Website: walmart
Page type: receipt
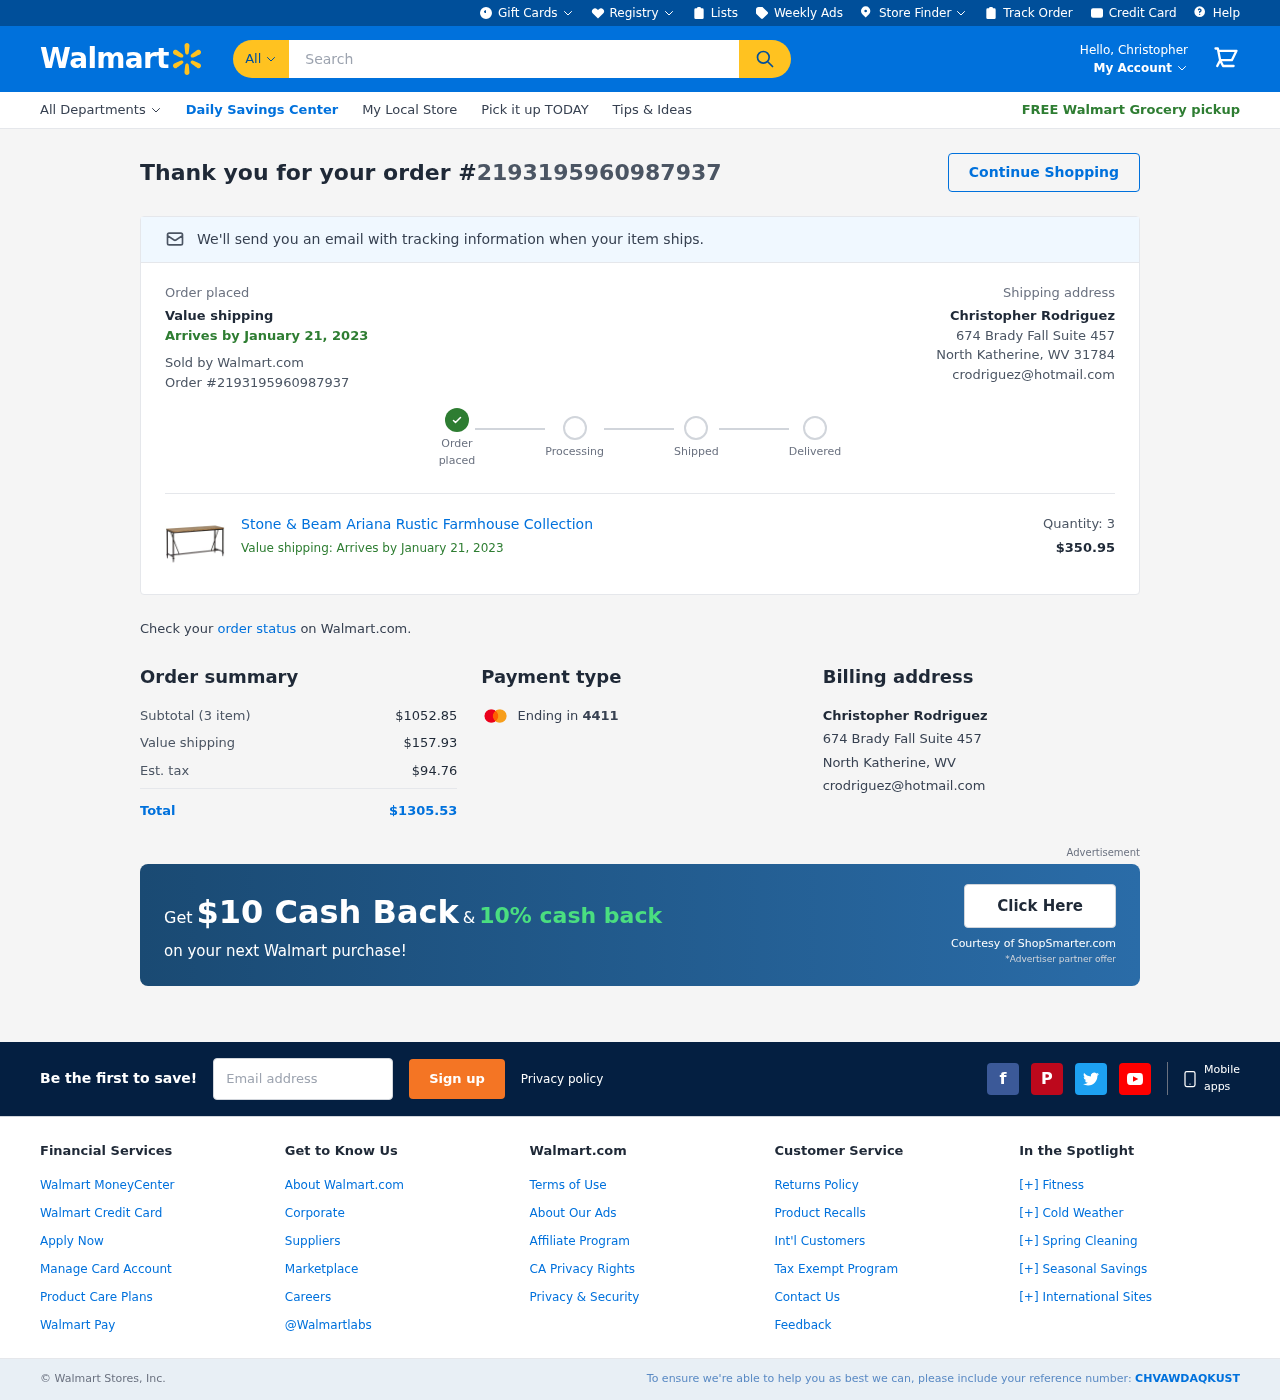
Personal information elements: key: PII_CARD_LAST4
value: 4411
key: PII_EMAIL
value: crodriguez@hotmail.com
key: PII_FIRSTNAME
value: Christopher
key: PII_FULLNAME
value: Christopher Rodriguez
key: PII_STREET
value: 674 Brady Fall Suite 457
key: PII_CITY_STATE_ZIP
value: North Katherine, WV 31784
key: PII_FULLNAME2
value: Christopher Rodriguez
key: PII_CITY_STATE2
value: North Katherine, WV
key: PII_EMAIL2
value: crodriguez@hotmail.com
Product elements: key: PRODUCT1_NAME
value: Stone & Beam Ariana Rustic Farmhouse Collection
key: PRODUCT1_PRICE
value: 350.95
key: PRODUCT1_QUANTITY
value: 3
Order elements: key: ORDER_ID2
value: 2193195960987937
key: ORDER_DELIVERY_DATE
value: January 21, 2023
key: ORDER_ID
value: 2193195960987937
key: ORDER_DELIVERY_DATE2
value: January 21, 2023
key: ORDER_NUM_ITEMS
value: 3
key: ORDER_SUBTOTAL
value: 1052.85
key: ORDER_SHIPPING_COST
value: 157.93
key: ORDER_TAX
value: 94.76
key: ORDER_TOTAL
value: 1305.53
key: ORDER_REF
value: CHVAWDAQKUST
Search elements: key: HEADER_SEARCH
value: Search